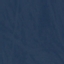
Land use / land cover class: SeaLake